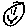
Label: smiley face